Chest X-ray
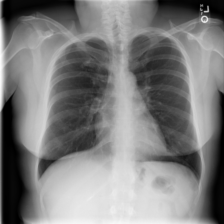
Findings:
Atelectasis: negative
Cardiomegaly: negative
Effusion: negative
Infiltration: negative
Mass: negative
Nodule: negative
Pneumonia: negative
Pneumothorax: negative
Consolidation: negative
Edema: negative
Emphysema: negative
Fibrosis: negative
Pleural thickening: negative
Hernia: negative